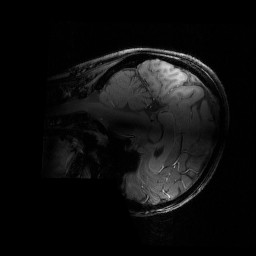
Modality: T1w
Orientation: sagittal
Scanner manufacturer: siemens
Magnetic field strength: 6.98 T
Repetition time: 2.5 s
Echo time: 0.00429 s